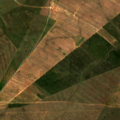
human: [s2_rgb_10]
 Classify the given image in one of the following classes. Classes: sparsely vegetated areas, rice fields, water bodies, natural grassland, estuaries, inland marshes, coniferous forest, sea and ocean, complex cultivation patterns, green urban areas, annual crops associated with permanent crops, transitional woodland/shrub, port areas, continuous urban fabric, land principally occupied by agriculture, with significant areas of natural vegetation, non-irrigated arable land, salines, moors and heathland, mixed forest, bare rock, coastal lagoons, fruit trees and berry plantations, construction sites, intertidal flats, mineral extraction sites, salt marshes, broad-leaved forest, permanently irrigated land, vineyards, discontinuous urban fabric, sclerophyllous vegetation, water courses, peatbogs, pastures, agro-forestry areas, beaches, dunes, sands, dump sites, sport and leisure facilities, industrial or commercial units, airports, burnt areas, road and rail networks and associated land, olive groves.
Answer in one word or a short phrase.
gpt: non-irrigated arable land, coniferous forest, transitional woodland/shrub